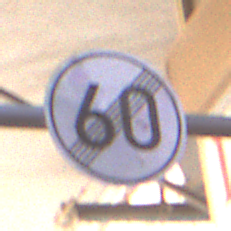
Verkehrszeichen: EndeGeschwindigkeit60
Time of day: MorningAfternoon
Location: Outdoor (Urban)
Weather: Clear
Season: NotSpecified
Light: Natural